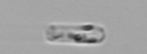
Label: Cerataulina_pelagica